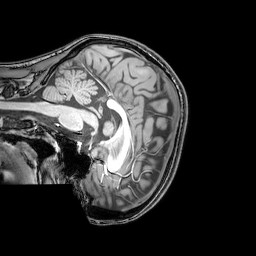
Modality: T1w
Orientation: sagittal
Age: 23
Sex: female
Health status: healthy
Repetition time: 0.081 s
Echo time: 0.037 s